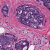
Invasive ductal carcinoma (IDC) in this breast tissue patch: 0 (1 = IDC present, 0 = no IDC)